Question: I've installed these packages on my system:
- -
I want to use my Win32 DLL that contains background logic for my Qt application. What I've done is included the headers in C++ -> General -> Additional Include Directories and referenced the DLL file in Common Properties -> References. This method worked fine with a Win32 console application I used for testing prior to creating the Qt project under the same solution.
I've also tried the Copy Local option (VS reverts it back to "False" every time, for some reason) and putting the path of the directory that contains the .lib file in Linker -> General -> Additional Library Directories, that file was then included in Linker-> Input -> Additional Dependencies. Nothing seems to work.
The code should supposedly be ABI-compliant since everything was compiled using MSVC. I've also read this <URL> - maybe it has something to do with that?
All of the public methods in the DLL project were exposed with a __declspec(dllexport) prefix.
I haven't used the extern "C" part nor BOOL APIENTRY DllMain like in this <URL>.
The error that pops up when I try to run the project:
EDIT: I've now tried changing the Qt app's build output folder to that of the DLL project. It does run now (only through VS), but upon exiting it throws an access violation exception concerning the Qt5Widgetsd.dll library:
'''
Problem signature:
Problem Event Name: BEX
Application Name: RagingSeasGUI.exe
Application Version: 0.0.0.0
Application Timestamp: 53fccbaa
Fault Module Name: Qt5Widgetsd.dll
Fault Module Version: 5.3.1.0
Fault Module Timestamp: 53a2bfdb
Exception Offset: 0052f2b4
Exception Code: c0000005
Exception Data: <PHONE>
OS Version: 6.1.7601.2.1.0.256.1
Locale ID: 1050
Additional Information 1: 0a9e
Additional Information 2: 0a9e372d3b4ad19135b953a78882e789
Additional Information 3: 0a9e
Additional Information 4: 0a9e372d3b4ad19135b953a78882e789
'''
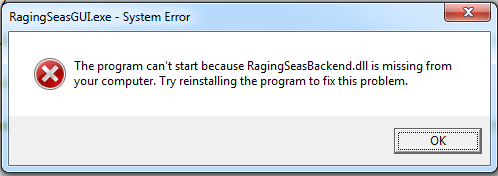
Answer: Solved by changing the Qt project's build output folder to the same one as the DLL project's: Configuration Properties -> General -> Output Directory. Still don't understand why Visual Studio won't let me use the "Copy Local" option.